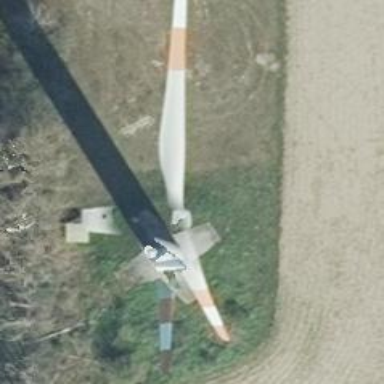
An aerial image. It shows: Wind generator powered by wind turbine.